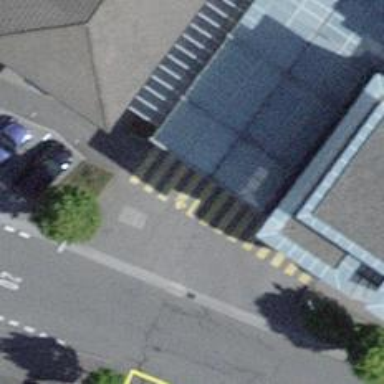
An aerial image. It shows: Uncontrolled zebra crossing with zebra markings.